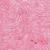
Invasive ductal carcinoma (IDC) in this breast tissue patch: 0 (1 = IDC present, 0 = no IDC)